Question: I set icon of column in cells by formatter.
I want set icon by condition in cells.For example icon of column 'add' is 'ui-icon-icon1'
if value of column 'status' is "ok" then icon of column 'add' 'ui-icon-icon2' else
'ui-icon-icon1'
'''
grid.jqGrid({
data: mydata,
datatype: 'local',
colNames: ['Inv No', 'Date', 'Client', 'Amount', 'Tax', 'Total', 'Notes', '', '', '', ''],
colModel: [
{ name: 'id', index: 'id', key: true, width: 70, sorttype: "int" },
{ name: 'invdate', index: 'invdate', width: 90, sorttype: "date" },
{ name: 'name', index: 'name', width: 100 },
{ name: 'amount', index: 'amount', width: 80, align: "right", sorttype: "float" },
{ name: 'tax', index: 'tax', width: 80, align: "right", sorttype: "float" },
{ name: 'total', index: 'total', width: 80, align: "right", sorttype: "float" },
{ name: 'note', index: 'note', width: 150, sortable: false },
{
name: 'add', width: 20, sortable: false, search: false,
formatter: function () {
return "<span class='ui-icon ui-icon-plus'></span>"
}
},
{
name: 'edit', width: 20, sortable: false, search: false,
formatter: function () {
return "<span class='ui-icon ui-icon-pencil'></span>"
}
},
{
name: 'del', width: 20, sortable: false, search: false,
formatter: function () {
return "<span class='ui-icon ui-icon-trash'></span>"
}
},
{
name: 'details', width: 20, sortable: false, search: false,
formatter: function () {
return "<span class='ui-icon ui-icon-document'></span>"
}
}
],
pager: '#pager',
rowNum: 10,
rowList: [5, 10, 20, 50],
sortname: 'id',
sortorder: 'desc',
viewrecords: true,
gridview: true,
height: '100%',
rownumbers: true,
'''

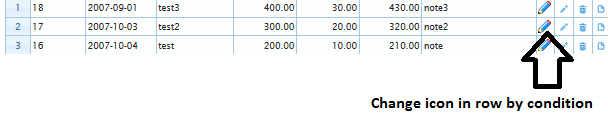
Answer: Here is how I did something similar, and beware, you have to refer to the rowObect columns as index values, you cannot use name values as Rob Willis mention above as the rowObject will not contain that information (unless you are passing it down as extra information in your JSON, or localdata).
'''
function FormatCell(cellval, opts, rowObject, action) {
var displayIcon = rowObject[IndexOfColumToCheck] == "CheckValue" ? true : false;
if (displayIcon)
return ....
//...format html to display the correct icon appended with the cell value
}//if (priceChange) {
else {
return ...
//...format html to display the correct icon appended with the cell value
}//else
'''
As an example in the return you could return something like:
'''
return '<img src="/images/icon_clock.jpg" class="CustomSearchResultIcons InGridIcon_Inactive" height="16px" width="16px" alt="Inactive User Icon" title="This user has not logged in recently" />' +
'<button class="ui-button ui-widget ui-state-default ui-corner-all ui-button-icon-only InGridIcon InGridIcon_Friend" title="You are freinds with this user">' +
'<span class="ui-button-icon-primary ui-icon ui-icon-star"></span>' +
'</button>' + '<span class="InGridUsername">' + cellval + '</span>';
'''